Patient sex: F
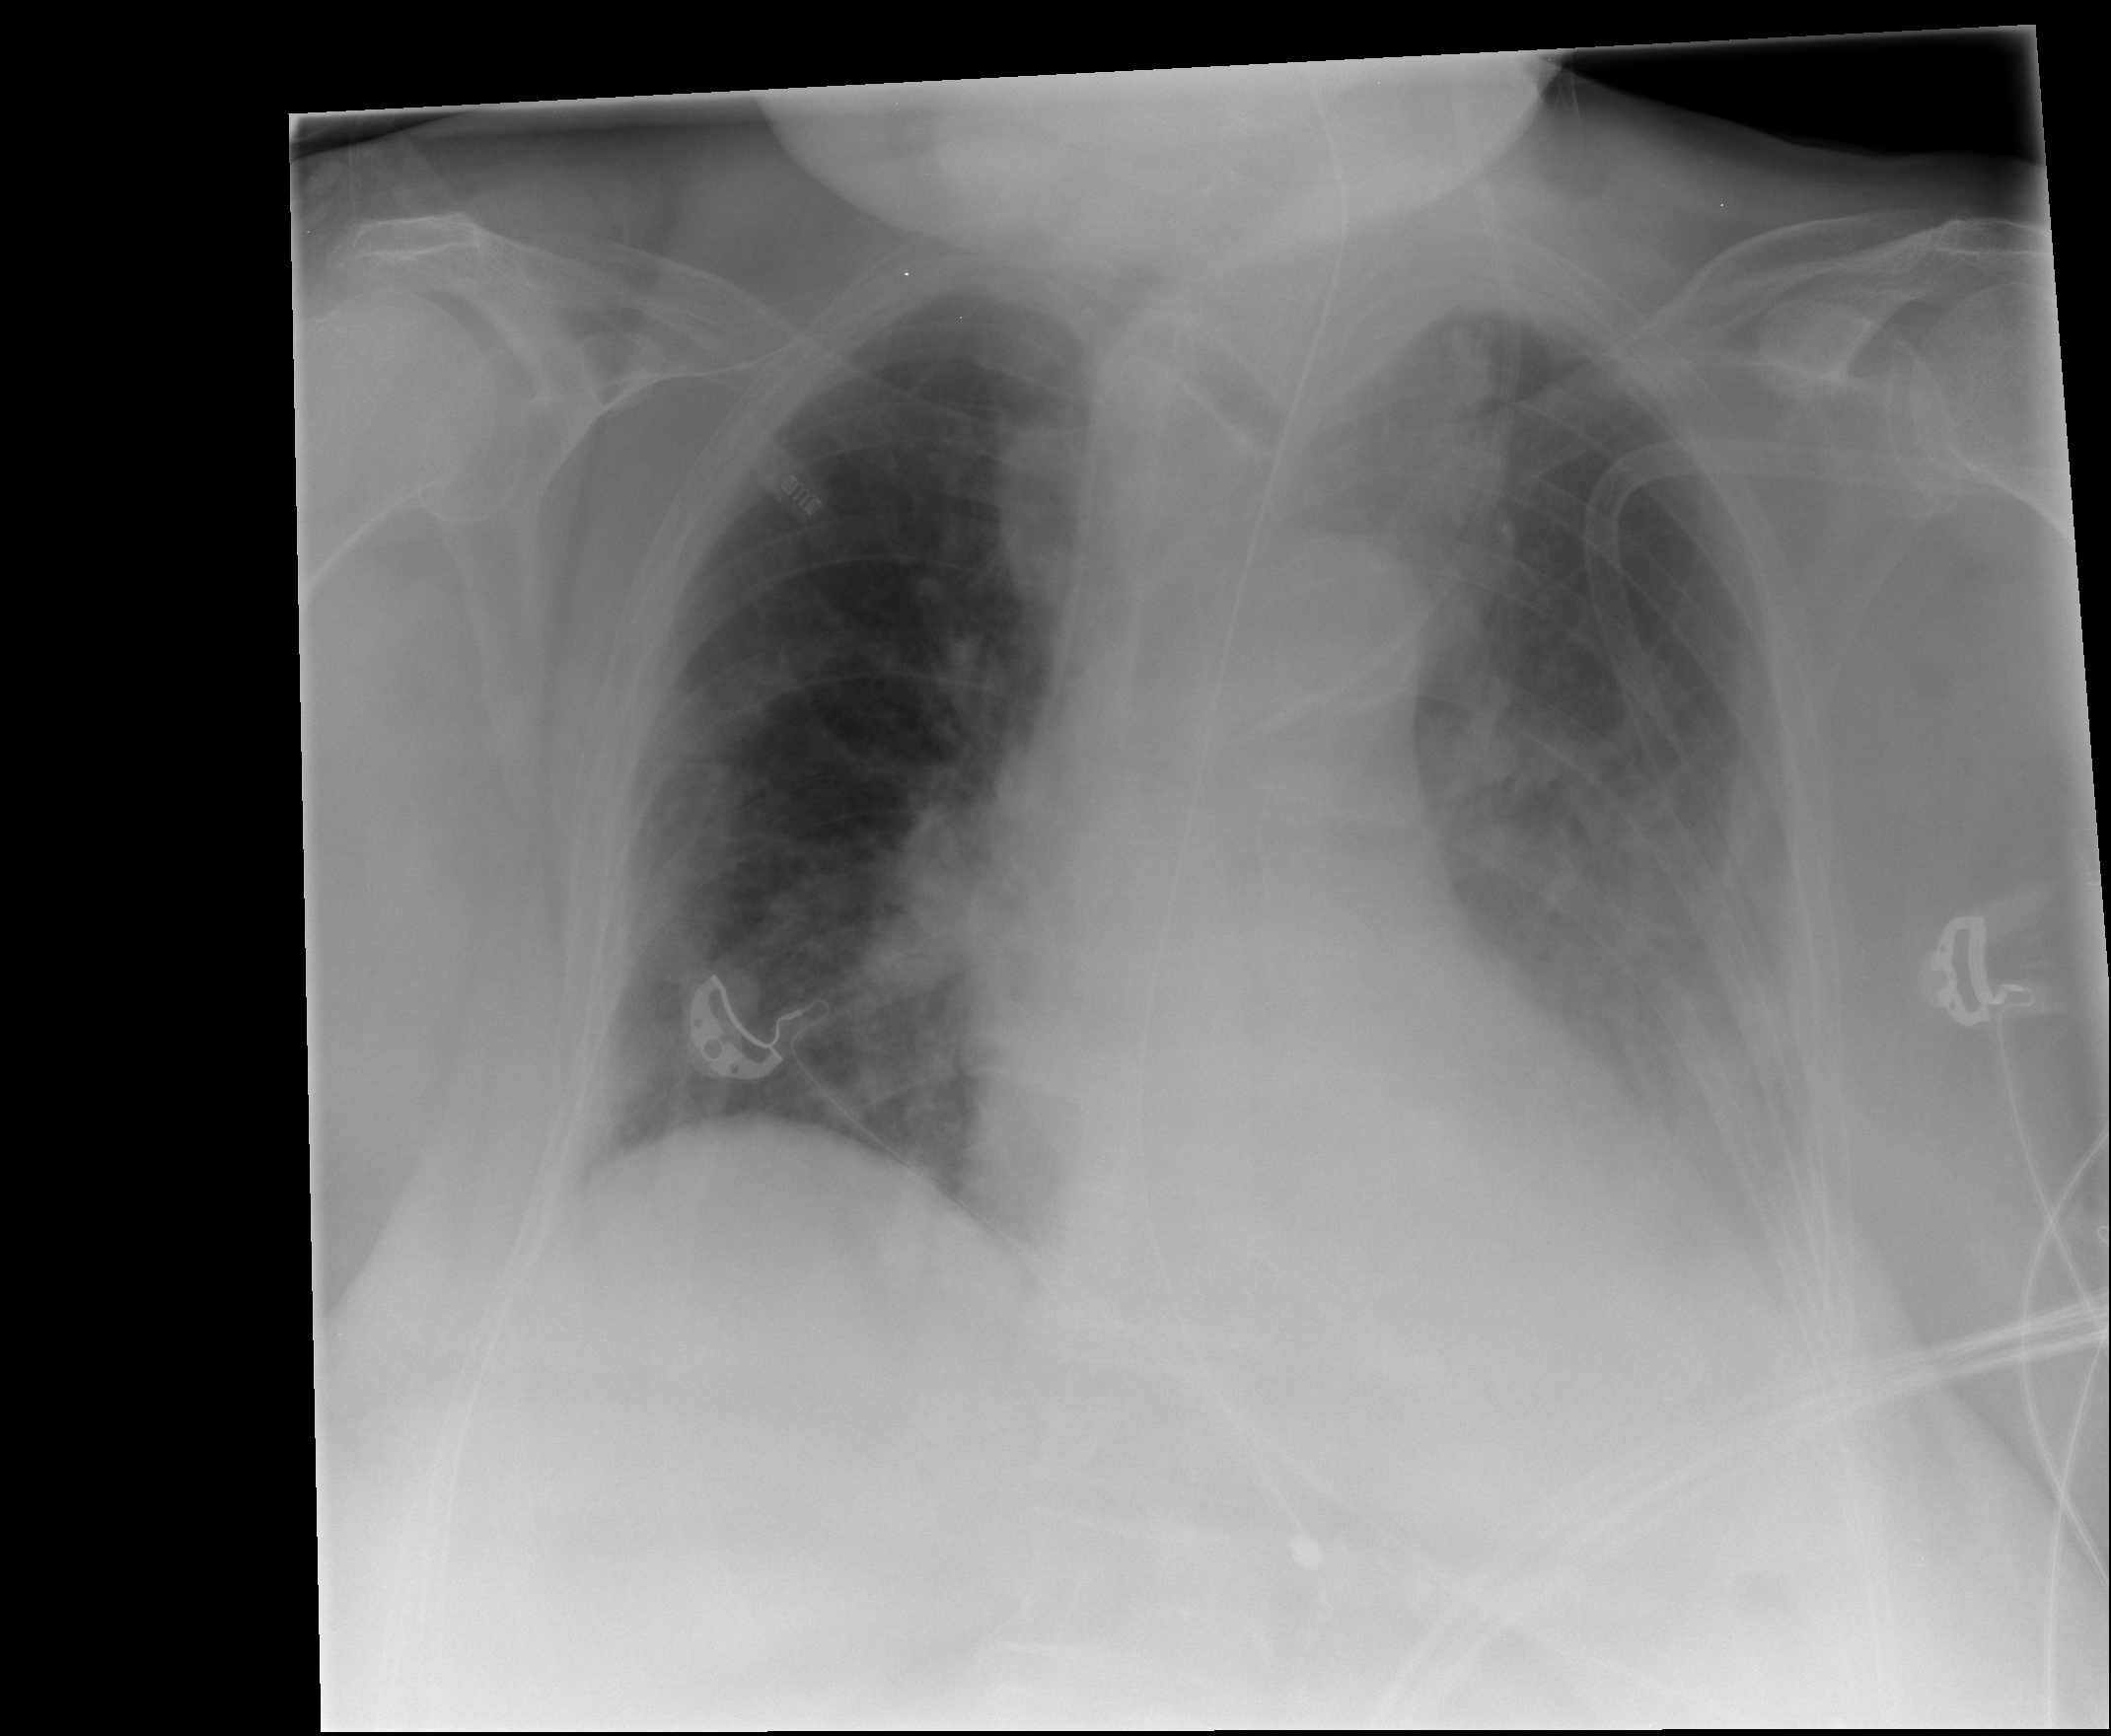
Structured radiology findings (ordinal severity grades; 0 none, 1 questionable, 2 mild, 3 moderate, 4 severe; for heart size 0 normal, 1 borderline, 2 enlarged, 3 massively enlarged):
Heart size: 2
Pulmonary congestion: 3
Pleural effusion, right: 1
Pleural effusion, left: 3
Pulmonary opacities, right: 2
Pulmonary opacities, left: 2
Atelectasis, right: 2
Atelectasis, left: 2